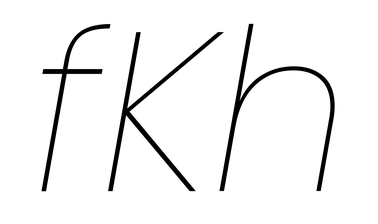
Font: Poppins-ThinItalic